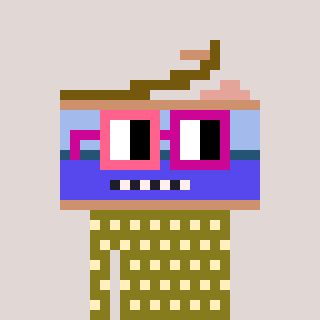
a pixel art character with square pink and red glasses, a canned ham-shaped head and a gunk-colored body on a warm background